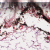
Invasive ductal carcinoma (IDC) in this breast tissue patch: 0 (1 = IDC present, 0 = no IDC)